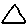
Label: triangle